Field crop: maize
Growth stage: 2
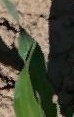
Species: maize